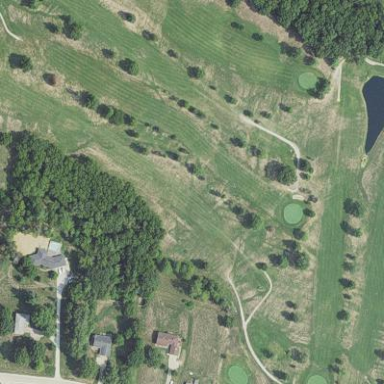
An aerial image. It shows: Golf course.